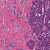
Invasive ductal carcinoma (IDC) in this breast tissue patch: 0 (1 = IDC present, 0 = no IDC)